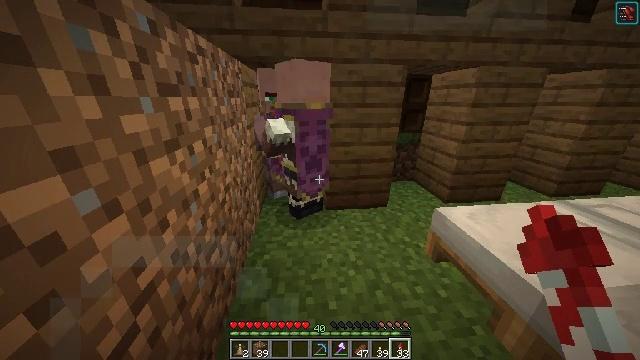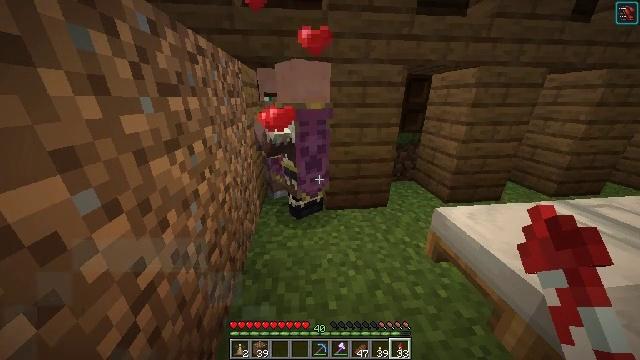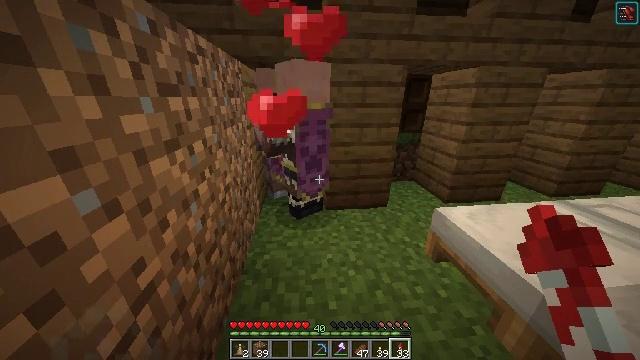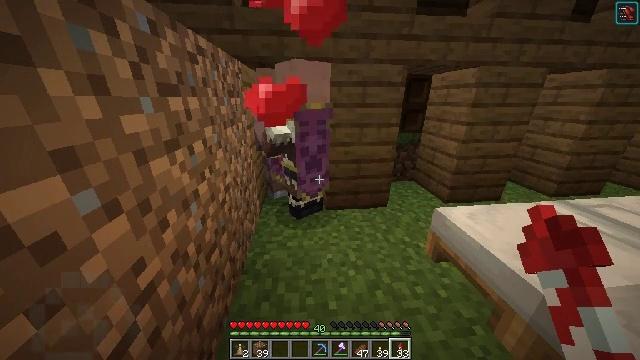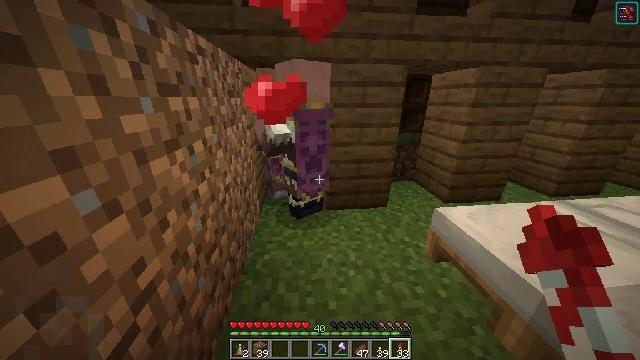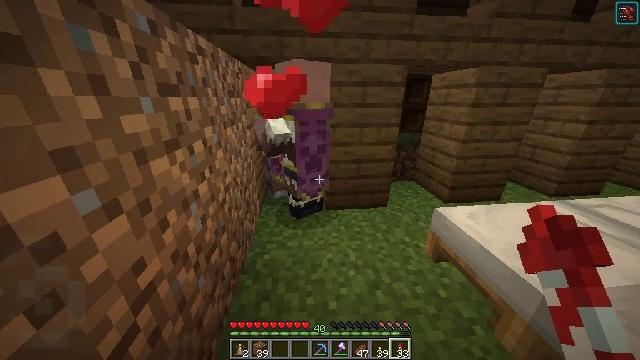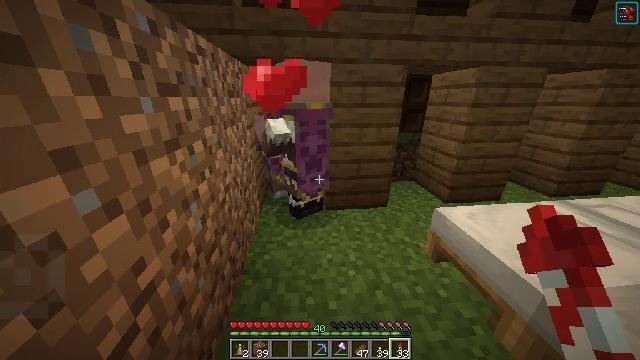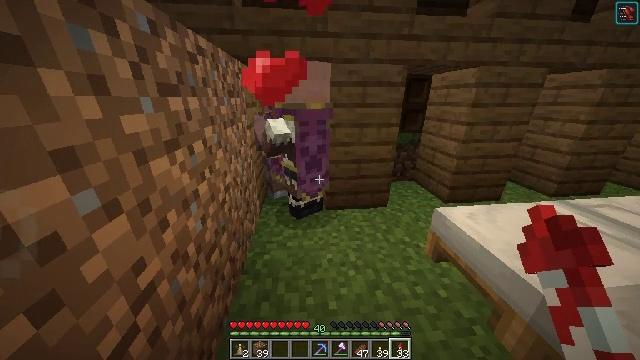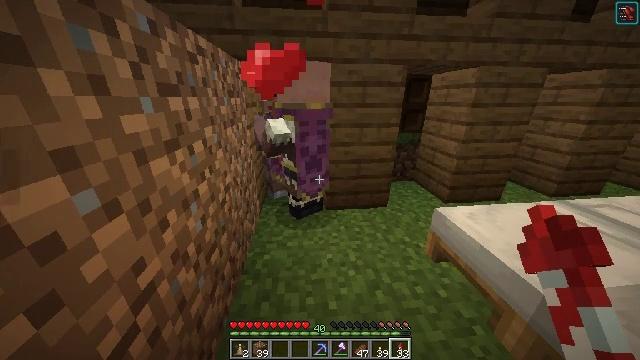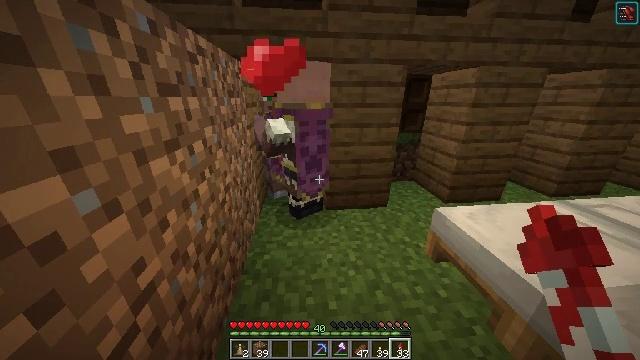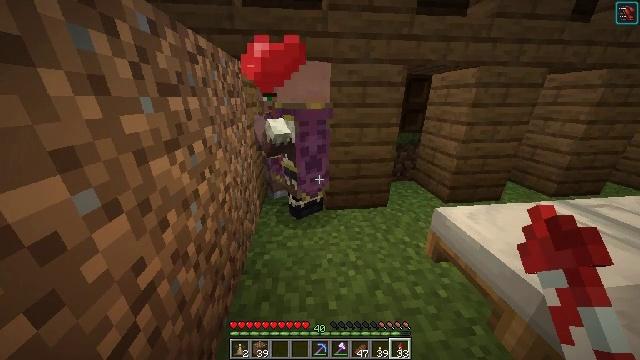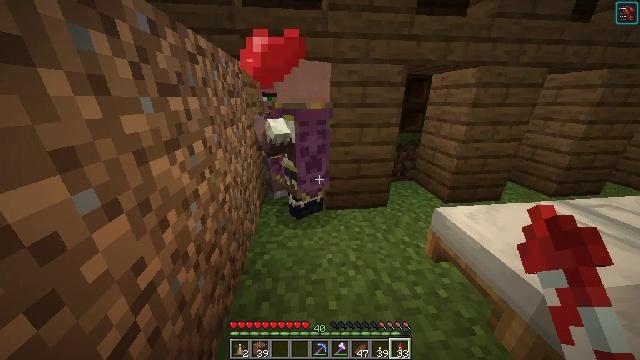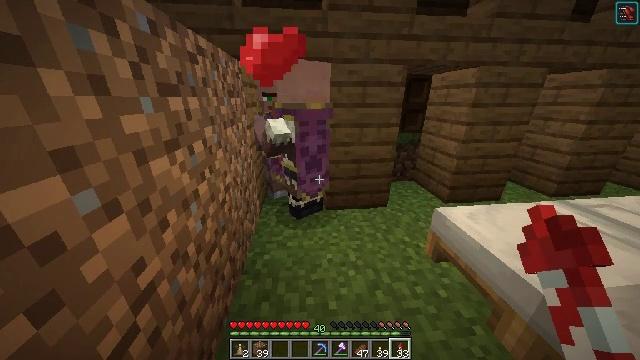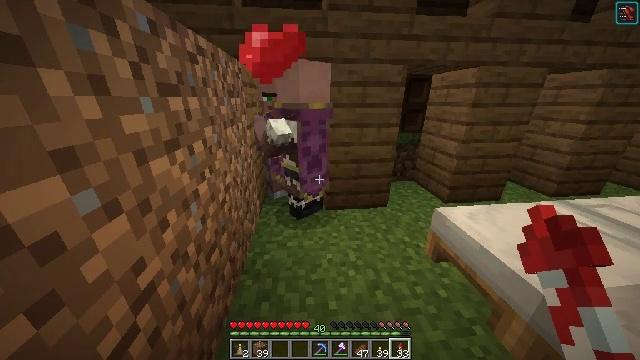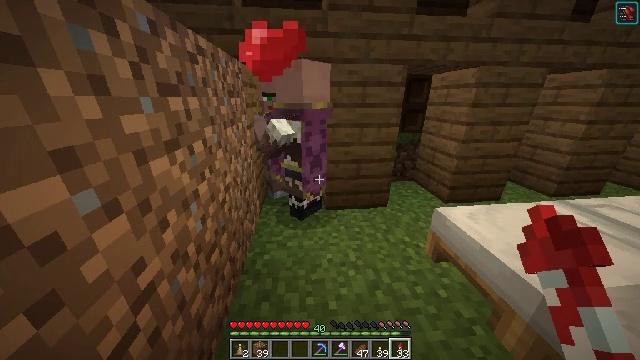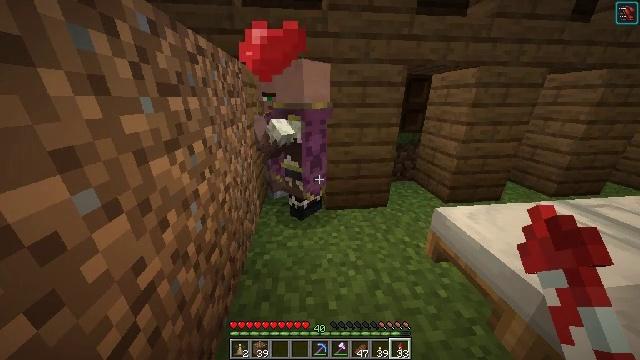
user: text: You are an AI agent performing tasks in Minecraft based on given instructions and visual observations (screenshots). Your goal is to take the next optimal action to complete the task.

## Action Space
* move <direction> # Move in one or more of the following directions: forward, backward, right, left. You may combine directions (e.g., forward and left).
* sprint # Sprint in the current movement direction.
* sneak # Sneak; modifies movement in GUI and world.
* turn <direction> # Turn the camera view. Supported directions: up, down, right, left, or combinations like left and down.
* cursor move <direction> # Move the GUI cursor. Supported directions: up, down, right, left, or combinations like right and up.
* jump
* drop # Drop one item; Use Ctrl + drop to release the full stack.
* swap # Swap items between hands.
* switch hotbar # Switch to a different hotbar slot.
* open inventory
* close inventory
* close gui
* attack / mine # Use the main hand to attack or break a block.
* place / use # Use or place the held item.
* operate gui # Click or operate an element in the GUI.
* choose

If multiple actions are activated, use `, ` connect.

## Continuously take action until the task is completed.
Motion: motion action
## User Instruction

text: Break the brewing stand to collect it.
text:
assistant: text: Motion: no_op
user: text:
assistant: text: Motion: no_op
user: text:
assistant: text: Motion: no_op
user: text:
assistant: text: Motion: no_op
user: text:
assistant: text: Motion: no_op
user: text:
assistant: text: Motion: no_op
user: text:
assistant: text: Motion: no_op
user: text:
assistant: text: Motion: no_op
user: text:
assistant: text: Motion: no_op
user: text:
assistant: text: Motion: no_op
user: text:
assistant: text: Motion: no_op
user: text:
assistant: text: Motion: no_op
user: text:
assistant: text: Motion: no_op
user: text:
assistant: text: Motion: no_op
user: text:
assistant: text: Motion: no_op
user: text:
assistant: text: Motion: no_op
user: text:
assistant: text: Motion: no_op
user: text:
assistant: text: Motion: no_op
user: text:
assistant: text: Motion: no_op
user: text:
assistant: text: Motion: no_op
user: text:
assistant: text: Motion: no_op
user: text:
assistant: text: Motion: no_op
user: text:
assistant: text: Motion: no_op
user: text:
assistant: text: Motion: no_op
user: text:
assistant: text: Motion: no_op
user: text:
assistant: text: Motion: no_op
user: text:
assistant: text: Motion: no_op
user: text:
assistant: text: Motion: no_op
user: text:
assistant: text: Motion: no_op
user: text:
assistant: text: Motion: no_op